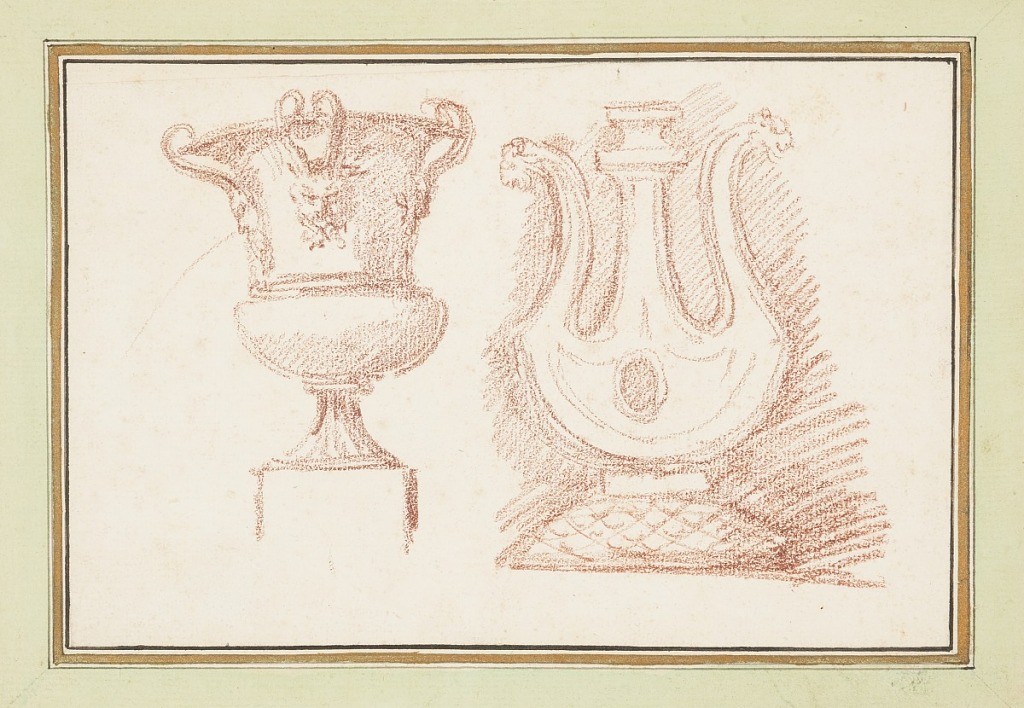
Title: Two urns
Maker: Jean-Robert Ango, French, active in Rome 1759 –1770, d. 1773
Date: ca. 1759–70
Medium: Red chalk on paper
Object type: Drawing
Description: At left, urn has faces of a creature around it, whose horns serve as the handles. At right, the ends of the two urn handles are heads of a creature. Base of urn has a quilted pattern.